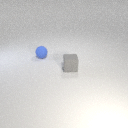
small blue rubber sphere to the left of small gray rubber cube